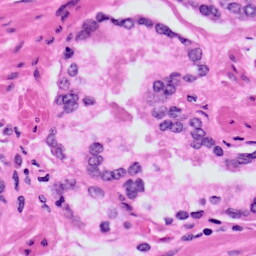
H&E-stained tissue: Prostate